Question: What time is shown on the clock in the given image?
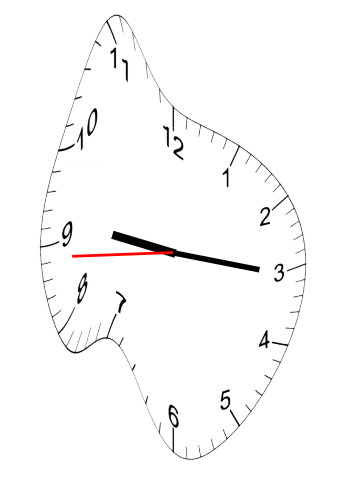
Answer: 09:15:44